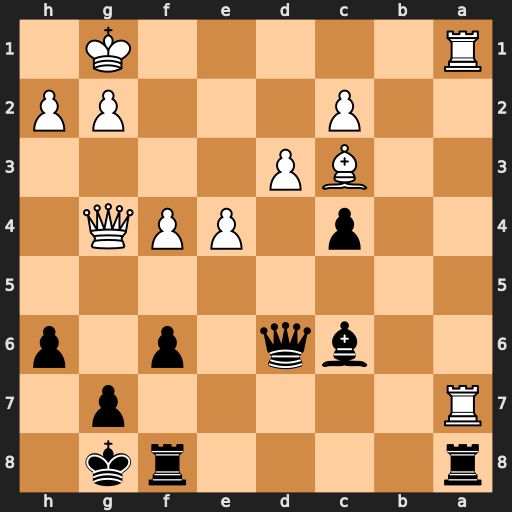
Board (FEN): r4rk1/R5p1/2bq1p1p/8/2p1PPQ1/2BP4/2P3PP/R5K1
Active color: b
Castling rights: -
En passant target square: -
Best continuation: Rxa7 Rxa7 Qc5+ Kf1 Qxa7